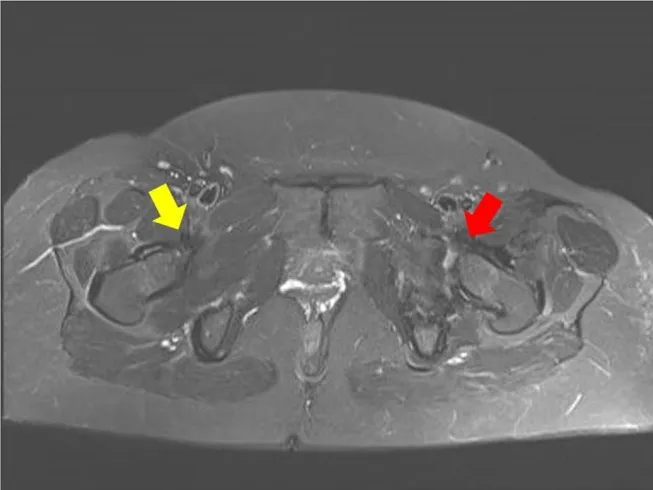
Follow-up MRI after minimal invasive PAO with anteversion of the acetabulum showing normal anatomy of the right psoas tendon (yellow arrow) and intraarticular position of the left iliopsoas tendon (red arrow).
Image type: radiology (mri)